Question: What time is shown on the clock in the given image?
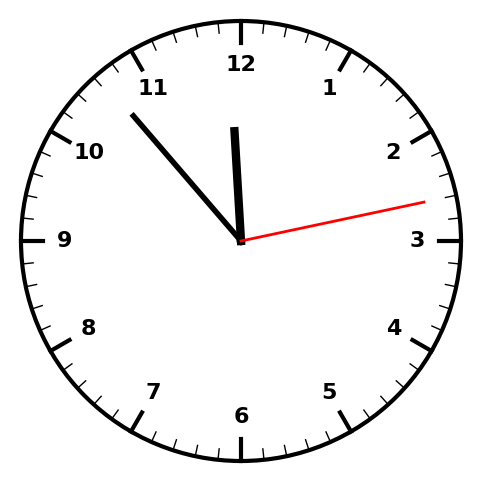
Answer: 11:53:13